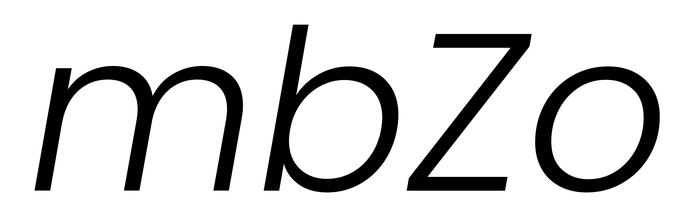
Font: Poppins-LightItalic